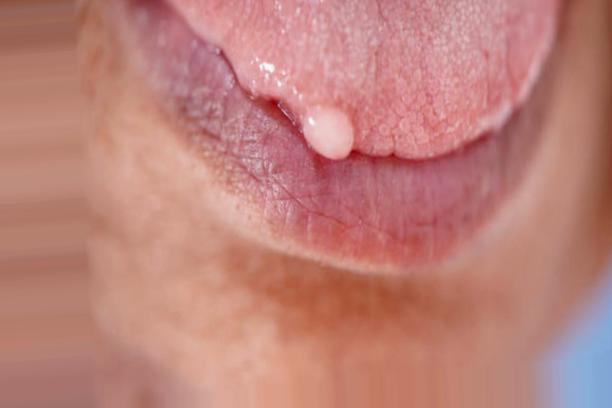
Condition: Mouth Ulcer